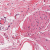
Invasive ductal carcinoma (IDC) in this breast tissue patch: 0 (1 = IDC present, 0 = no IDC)